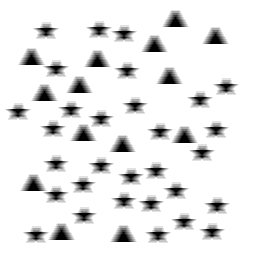
Squares: 0
Triangles: 14
Stars: 30
Total shapes: 44